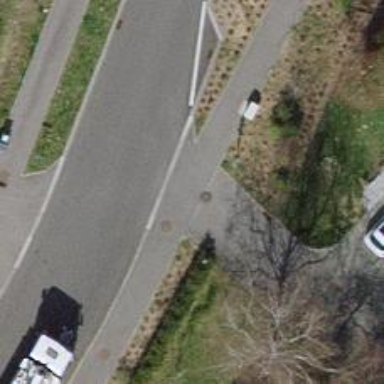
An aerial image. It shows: Sidewalk.